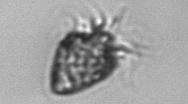
Label: Ciliophora